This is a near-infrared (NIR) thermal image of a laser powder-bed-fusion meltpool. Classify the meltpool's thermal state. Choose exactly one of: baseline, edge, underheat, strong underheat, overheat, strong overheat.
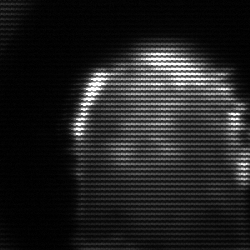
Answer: baseline